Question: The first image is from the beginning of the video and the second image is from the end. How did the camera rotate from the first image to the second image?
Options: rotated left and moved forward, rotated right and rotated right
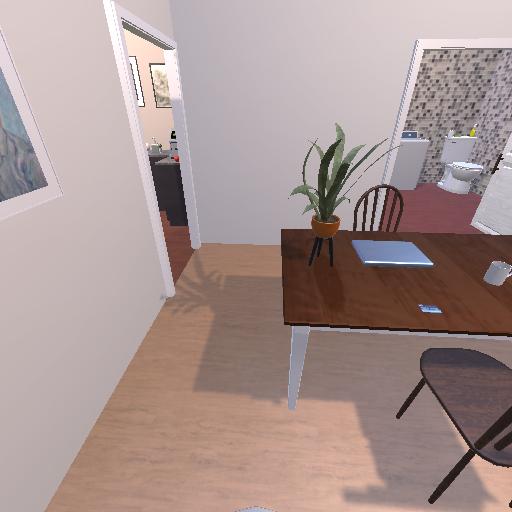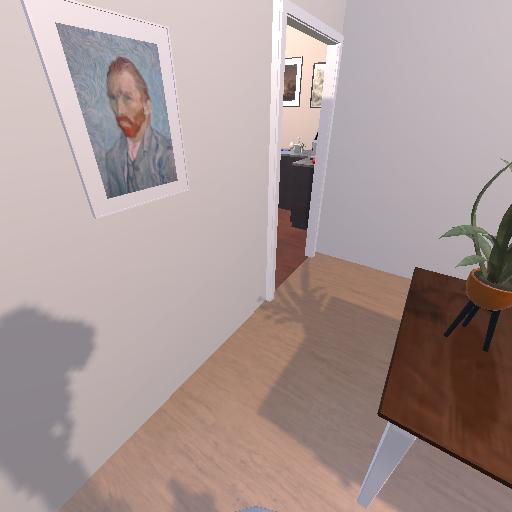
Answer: rotated left and moved forward